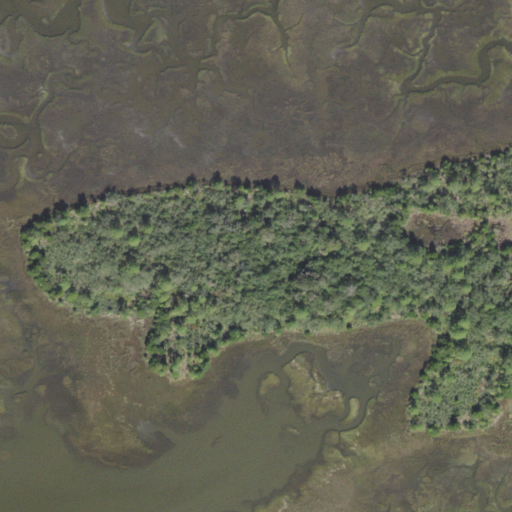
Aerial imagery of island in Florida named Butler Island containing herbaceous wetlands, evergreen forest, open water, and woody wetlands